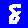
Digit: 8